Question: I am currently developing an tile editor for my tile based isometric engine and am currently working on the auto-tiling features.
At this point, based on the marching squares algorithm and using an bitmask, I have been able to calculate the correct corner assets to place around a tile type.
For some time I have been attempting to surround a specific tile type with an lower matching tile type. Think how the Starcraft editor(Staredit) would automatically surround an tile type with an lower matching asset.
Notice on this image from staredit how high grass is a higher asset then high dirt:

For example I have 3 assets ordered by their respective height. Think as the asset 3 represents a high wall, and the lower assets would represent lower walls. These assets would be placed into the metadata. 0 would represent an empty tile within the metadata.
(3,2,1)
First the 3 asset would be placed in the metadata on the location selected by the user.
'''
0,0,0,0,0,0,0,0,0
0,0,0,0,0,0,0,0,0
0,0,0,0,0,0,0,0,0
0,0,0,0,3,0,0,0,0
0,0,0,0,0,0,0,0,0
0,0,0,0,0,0,0,0,0
0,0,0,0,0,0,0,0,0
'''
Then the 3 asset would be surrounded by the 2 asset
'''
0,0,0,0,0,0,0,0,0
0,0,0,0,0,0,0,0,0
0,0,0,2,2,2,0,0,0
0,0,0,2,3,2,0,0,0
0,0,0,2,2,2,0,0,0
0,0,0,0,0,0,0,0,0
0,0,0,0,0,0,0,0,0
'''
Finally the 2 asset would be surrounded by the 1 asset. The end result should look something like this.
'''
0,0,0,0,0,0,0,0,0
0,0,1,1,1,1,1,0,0
0,0,1,2,2,2,1,0,0
0,0,1,2,3,2,1,0,0
0,0,1,2,2,2,1,0,0
0,0,1,1,1,1,1,0,0
0,0,0,0,0,0,0,0,0
'''
After this process the autotiling algorithm would be executed in order to calculate the correct assets/corners for each metadata value.
Another example of this would be from this HTML5 application. Notice how the walls are the highest assets, followed by grass, then dirt and finally water. Each asset is surrounded by an lower asset.
<URL>
I have looked into the flood fill algorithm but it seems that it does not apply to what I am trying to accomplish.
If anyone has a solution or any advice on what algorithm I should use in order to accomplish this task, please feel free to respond to this question.
The language I am using for my engine is Flash As3.
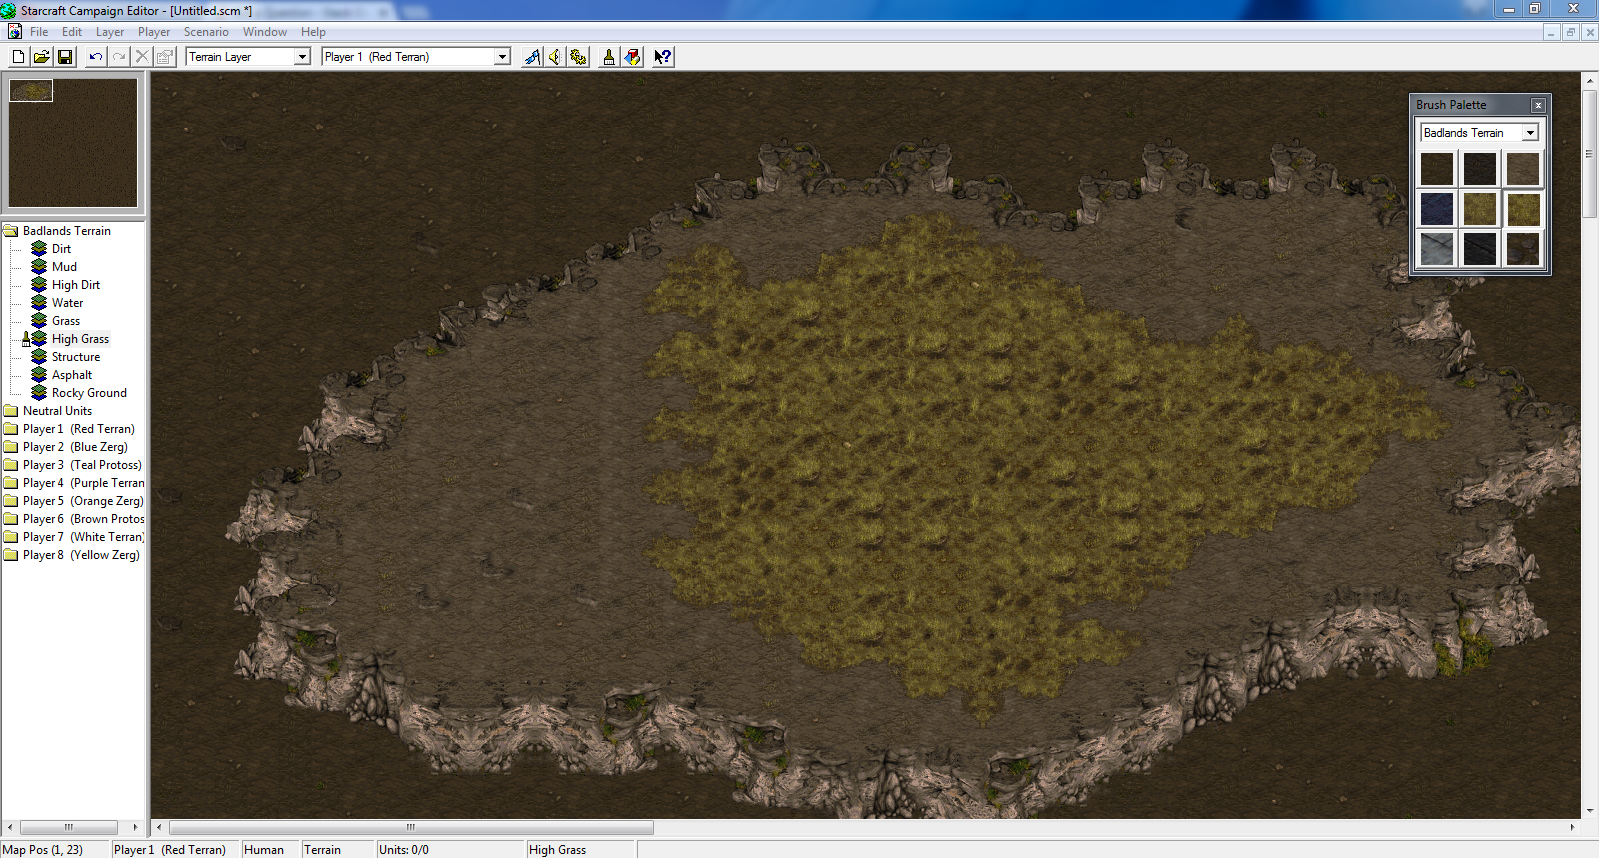
Answer: The best way I have found of doing this is to use BFS or Dijkstra to automatically balance the map data.